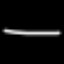
Label: line